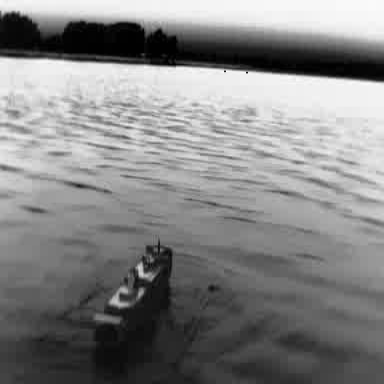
There is a container_ship in the infrared image.